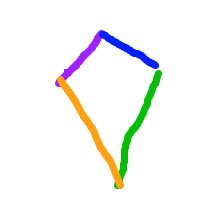
Shape: kite